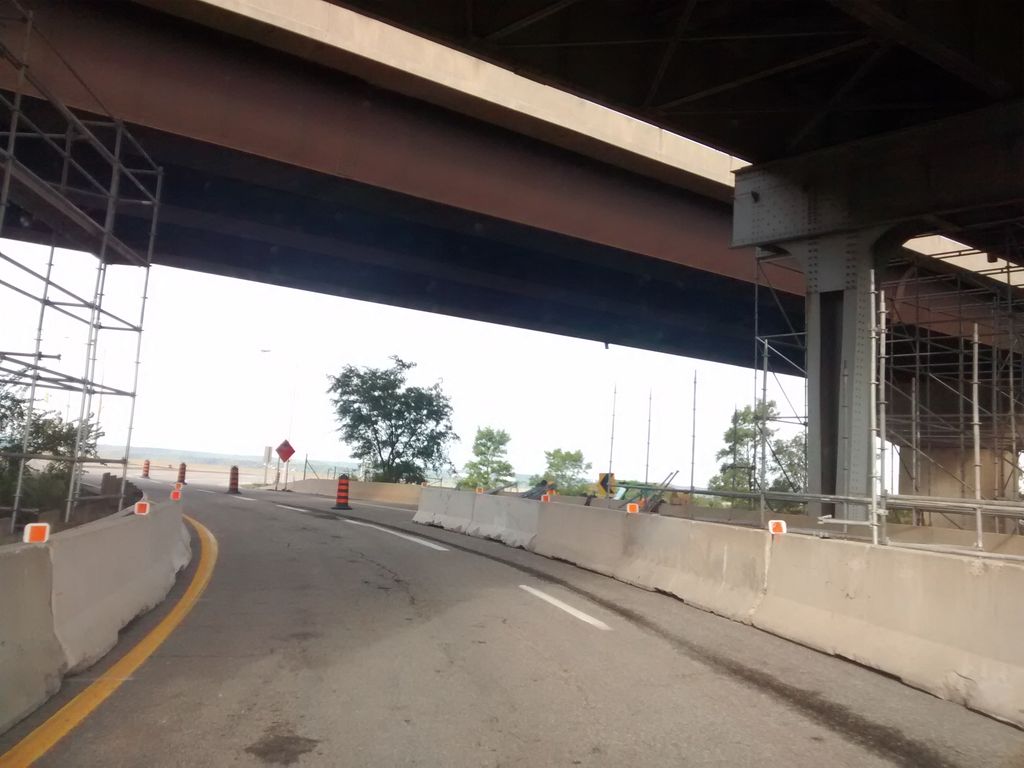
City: hamilton